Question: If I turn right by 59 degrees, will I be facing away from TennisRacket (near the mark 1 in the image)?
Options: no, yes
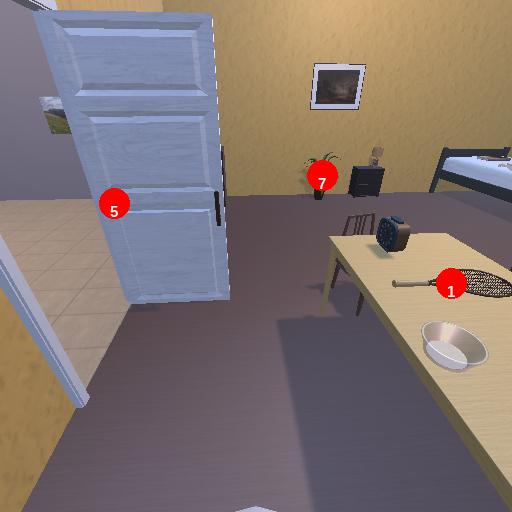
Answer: no